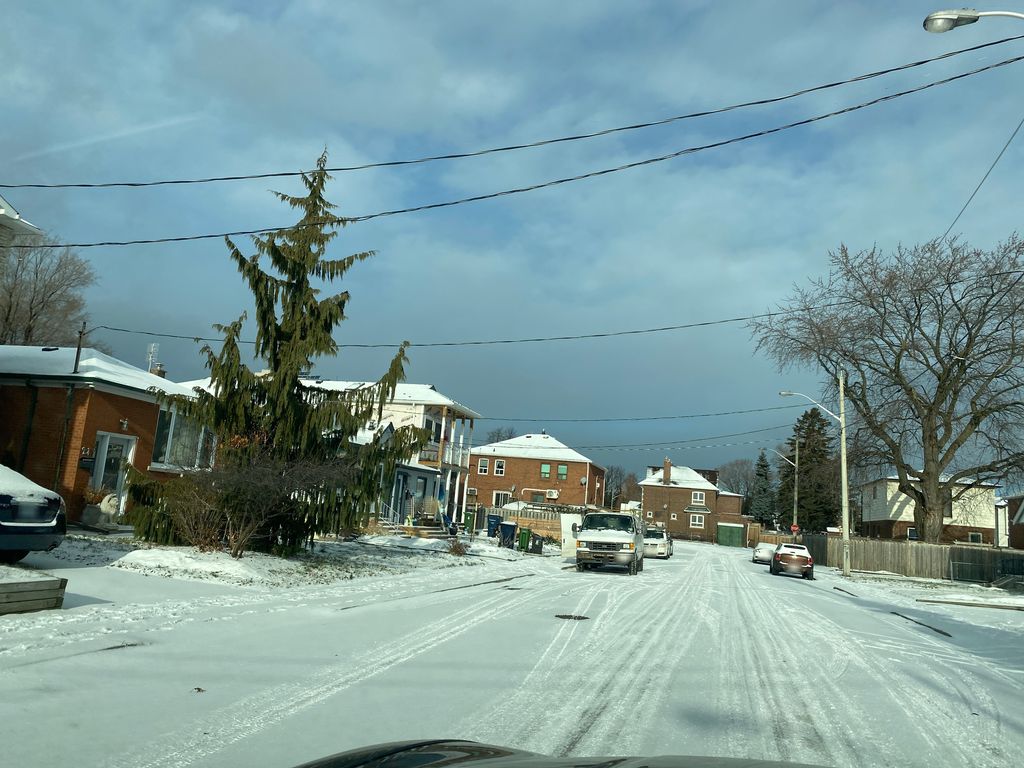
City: toronto